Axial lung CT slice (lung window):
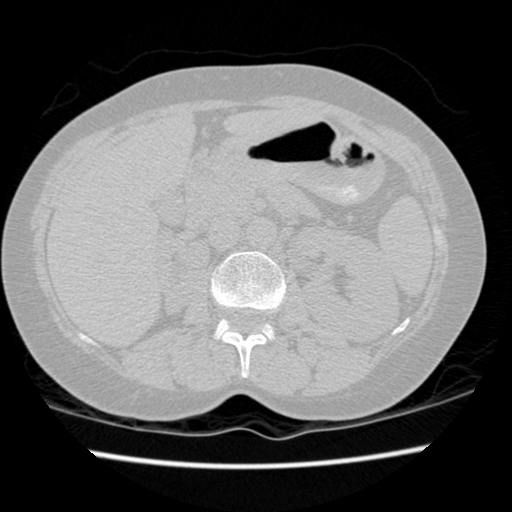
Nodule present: no